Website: macys
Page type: billing-address
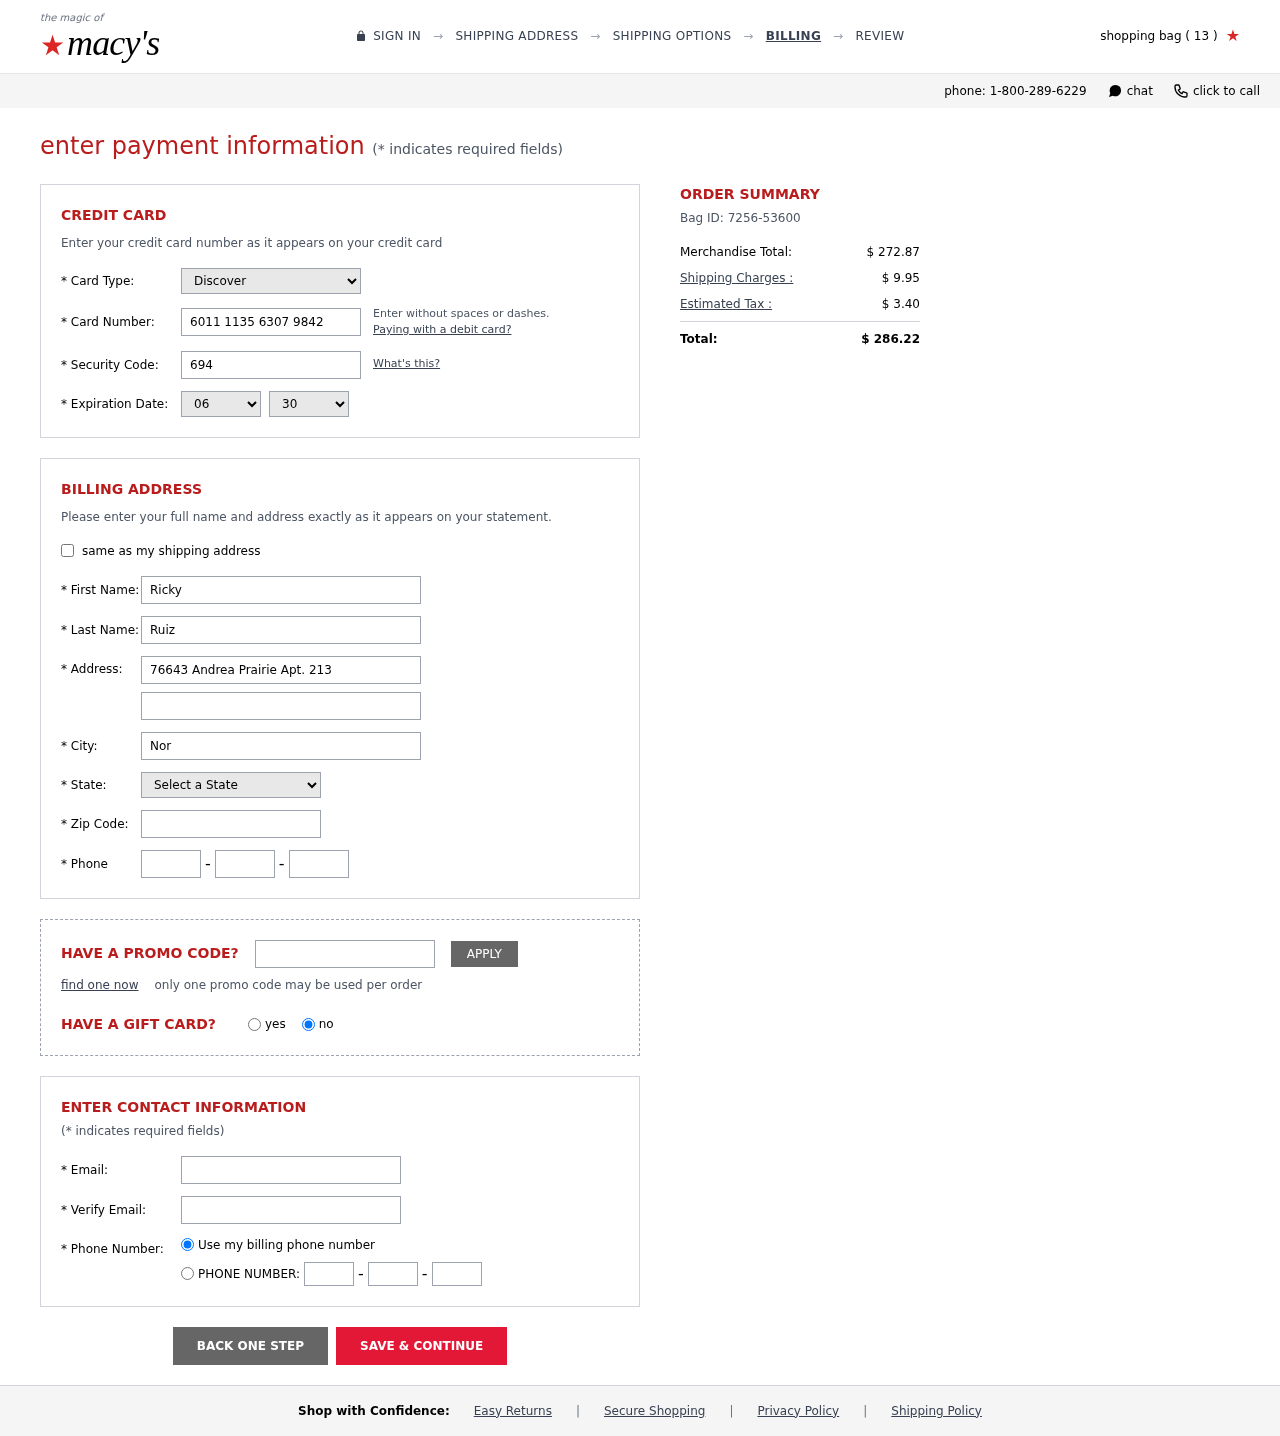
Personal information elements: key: PII_CARD_CVV
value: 694
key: PII_CARD_EXPIRY_MONTH
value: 06
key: PII_CARD_EXPIRY_YEAR
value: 30
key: PII_CARD_NUMBER
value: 6011 1135 6307 9842
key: PII_CARD_TYPE
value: Discover
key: PII_CITY
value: North Lindsay
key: PII_EMAIL
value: ricky.ruiz@yahoo.com
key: PII_FIRSTNAME
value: Ricky
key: PII_LASTNAME
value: Ruiz
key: PII_PHONE_AREA
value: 975
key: PII_PHONE_PREFIX
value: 985
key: PII_PHONE_SUFFIX
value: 8828
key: PII_POSTCODE
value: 52598
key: PII_STATE_ABBR
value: HI
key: PII_STREET
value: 76643 Andrea Prairie Apt. 213
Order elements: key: ORDER_NUM_ITEMS
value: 13
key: ORDER_ID
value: Bag ID: 7256-53600
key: ORDER_SUBTOTAL
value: $ 272.87
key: ORDER_SHIPPING_COST
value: $ 9.95
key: ORDER_TAX
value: $ 3.40
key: ORDER_TOTAL
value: $ 286.22